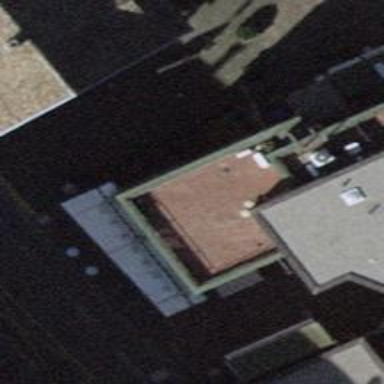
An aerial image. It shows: Bakery.